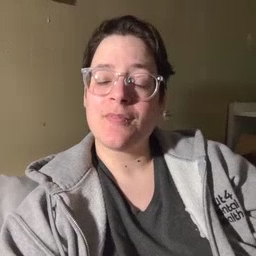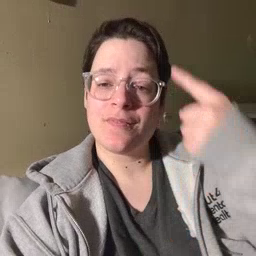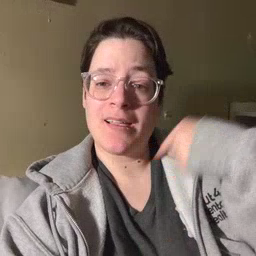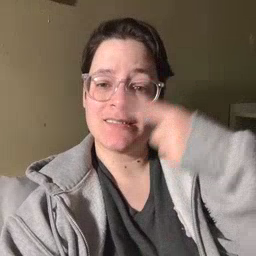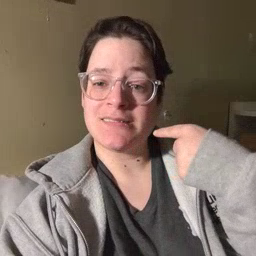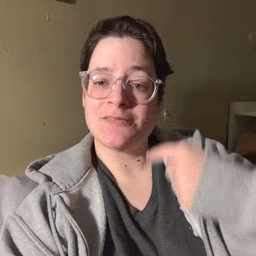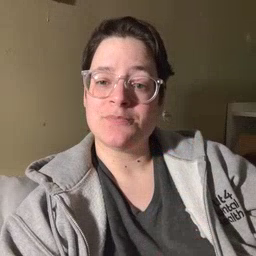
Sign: face